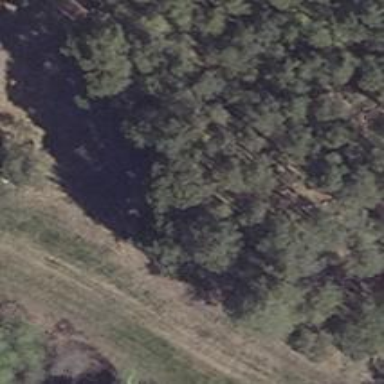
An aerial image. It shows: Hunting stand.